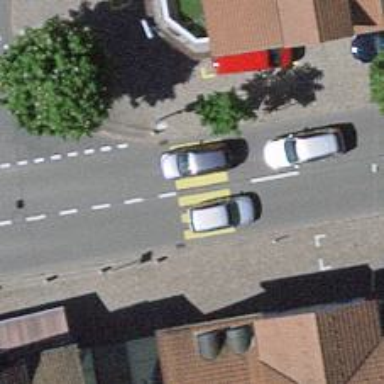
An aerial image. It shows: Marked road crossing.